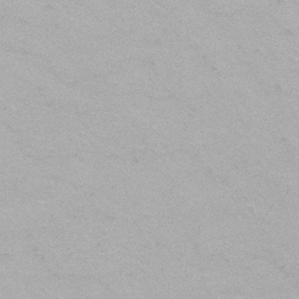
Label: frost